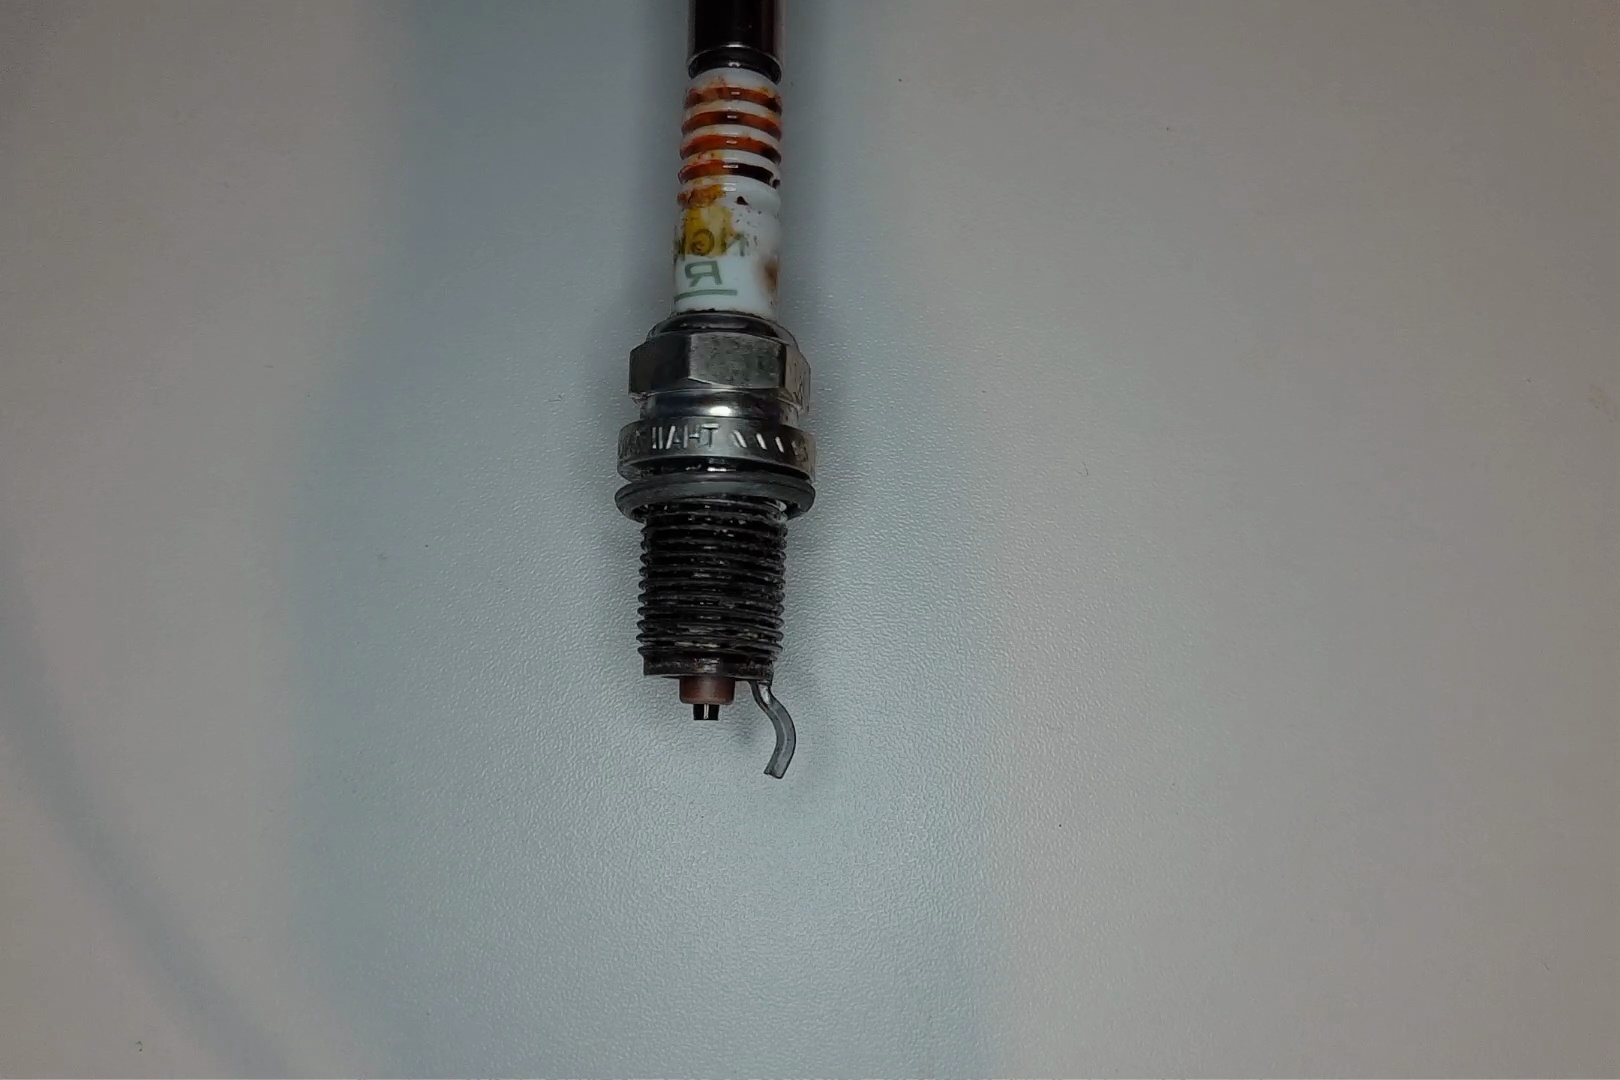
Label: anomaly